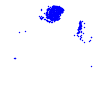
Particle: electron